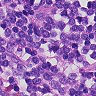
Metastatic tissue present: no